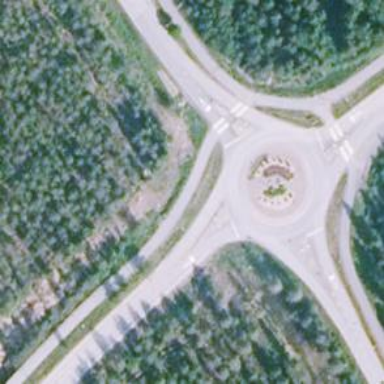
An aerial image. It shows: Tertiary road with asphalt surface leading to roundabout.